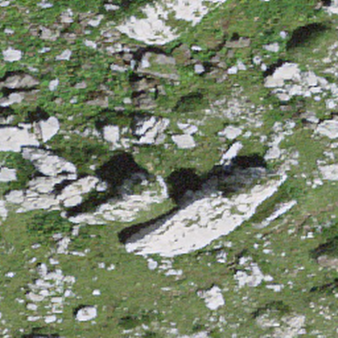
Label: bouldering_area